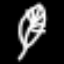
Label: leaf